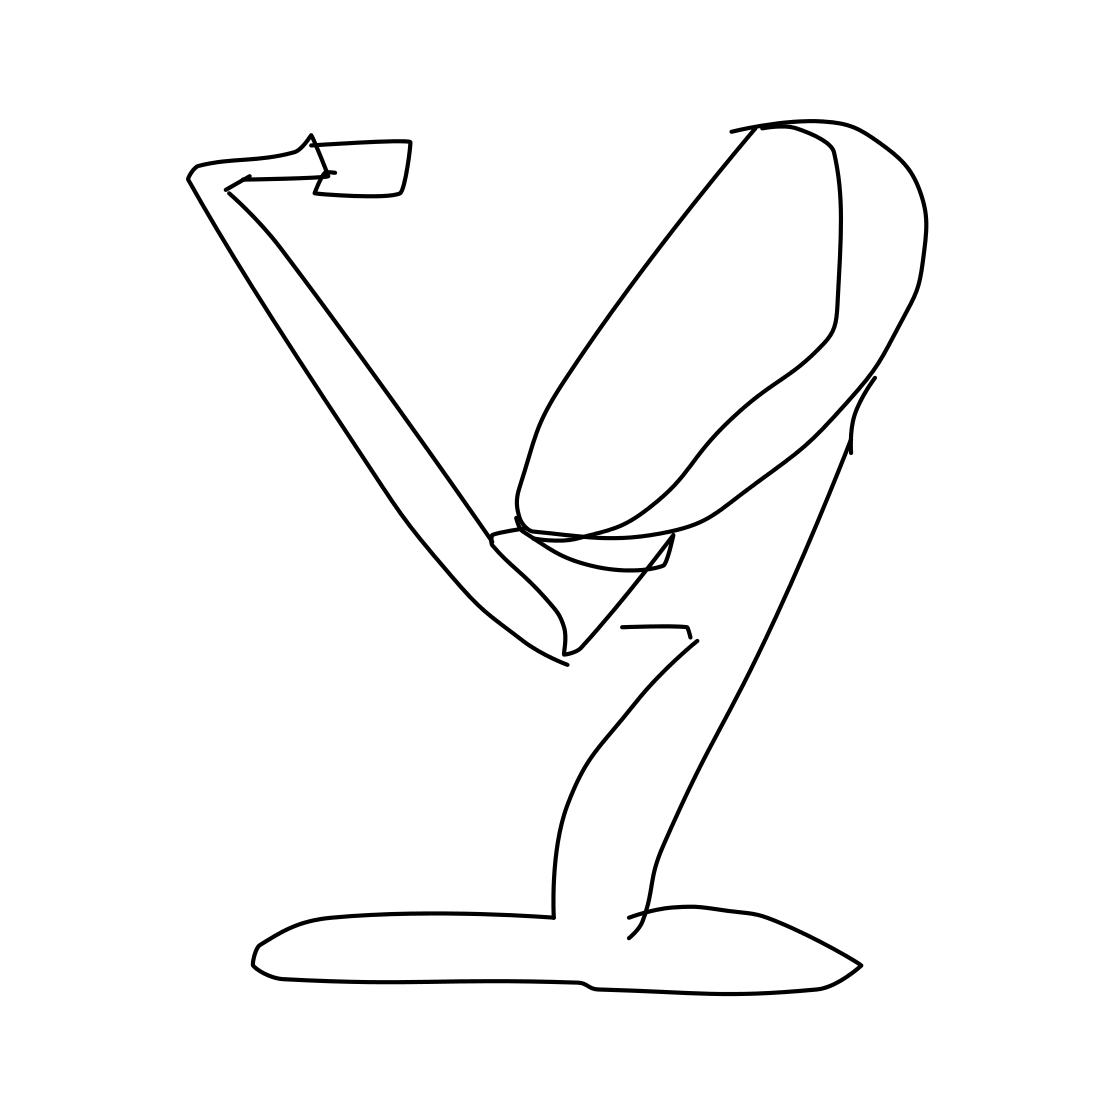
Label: satellite dish